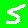
Digit: 5